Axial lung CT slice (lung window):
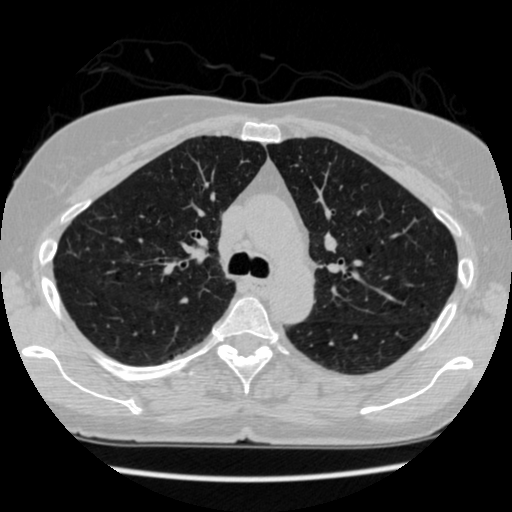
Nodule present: no